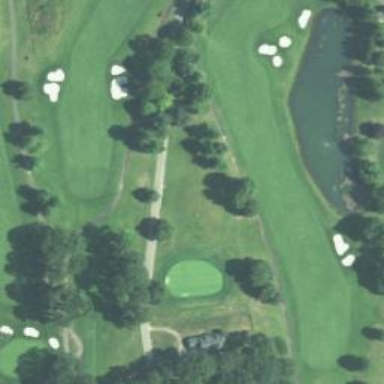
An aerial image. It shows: Grassy area designated as golf fairway.